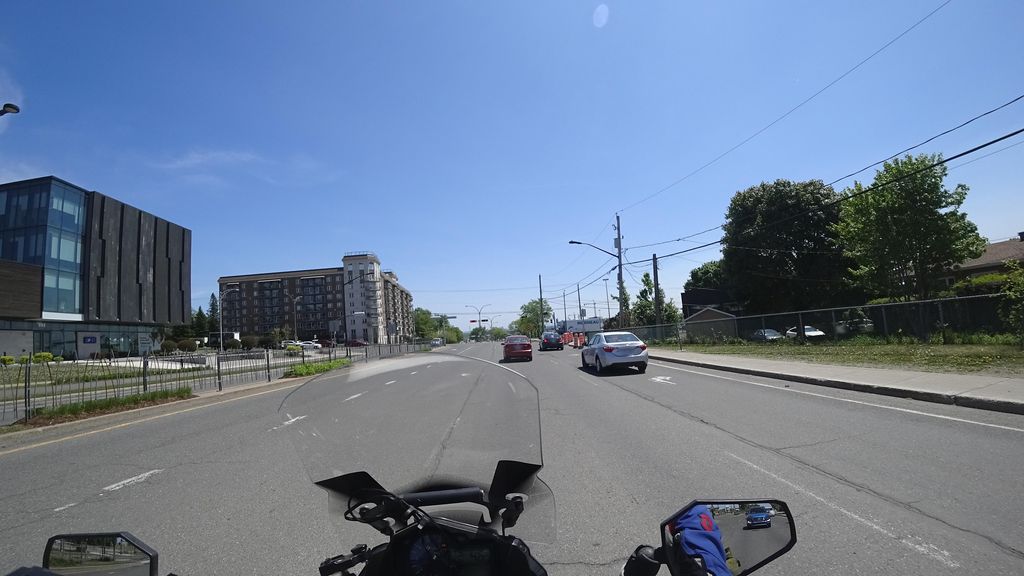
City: quebec_city